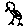
Label: bird